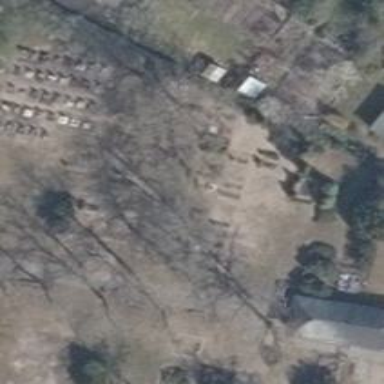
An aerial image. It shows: Cemetery.